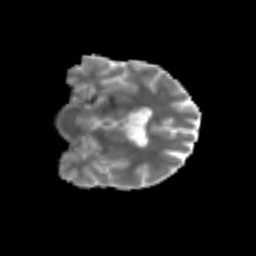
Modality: MD
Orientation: coronal
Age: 58
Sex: male
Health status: ill
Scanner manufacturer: siemens
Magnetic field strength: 3 T
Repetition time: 8.7 s
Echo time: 0.11 s